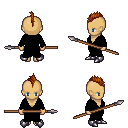
a pixel art fantasy rpg character, female body template, human, tanned skin, black robe, teal pants, brunette mohawk hairstyle, metal boots, spear, four views (front, back, left, right), 2x2 character sprite sheet, small pixel art, hard edges, no anti-aliasing